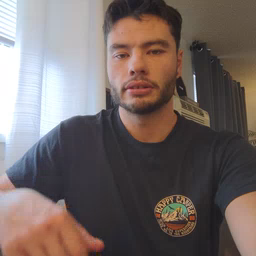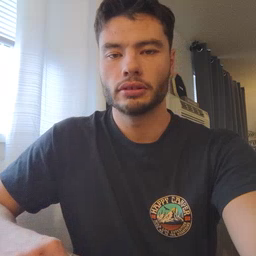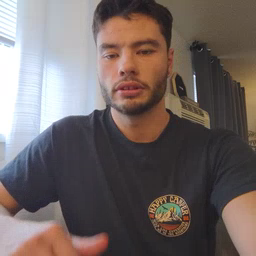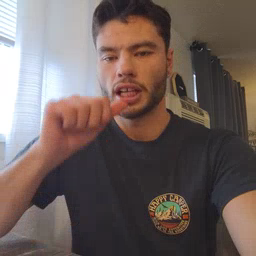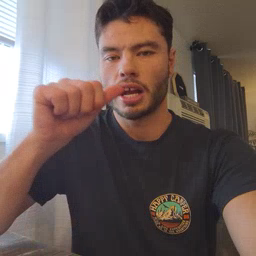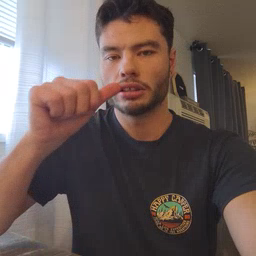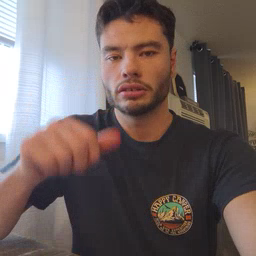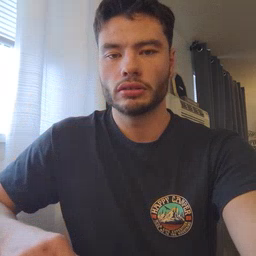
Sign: nuts